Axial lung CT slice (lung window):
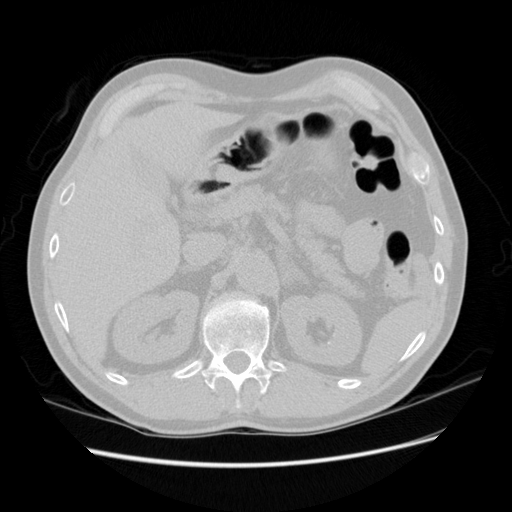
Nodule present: no